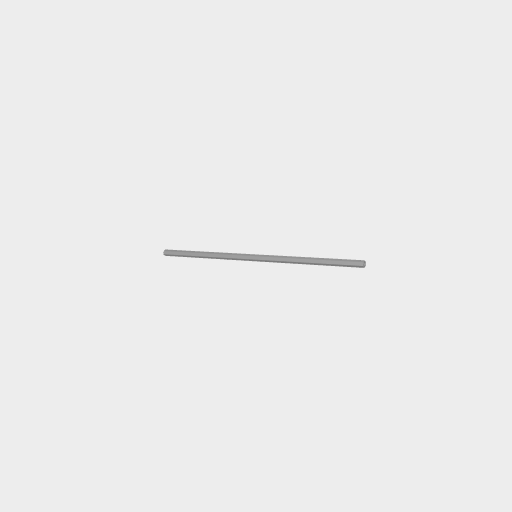
Part: Standoff8RID264